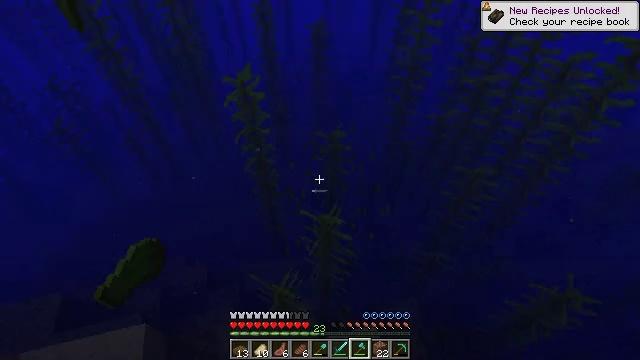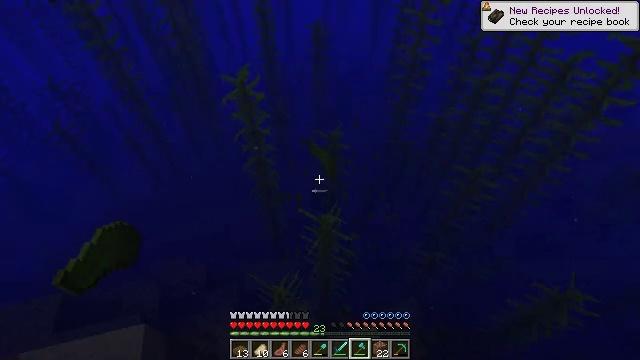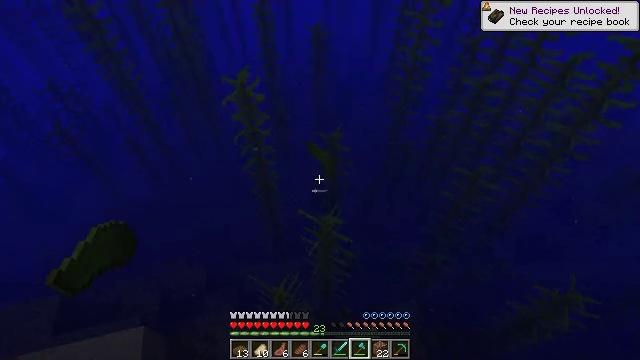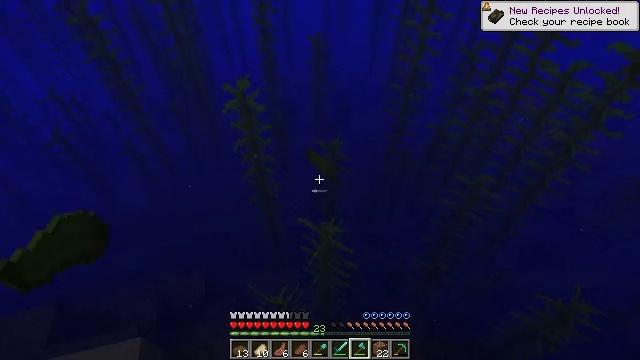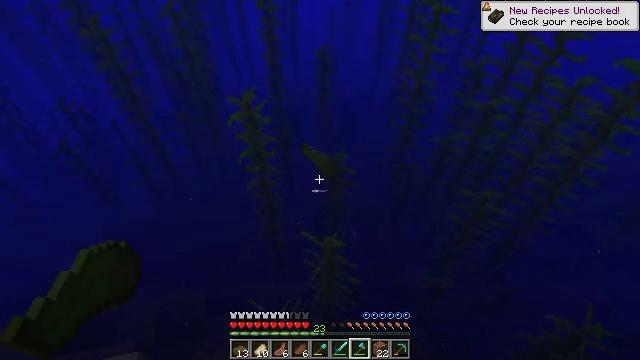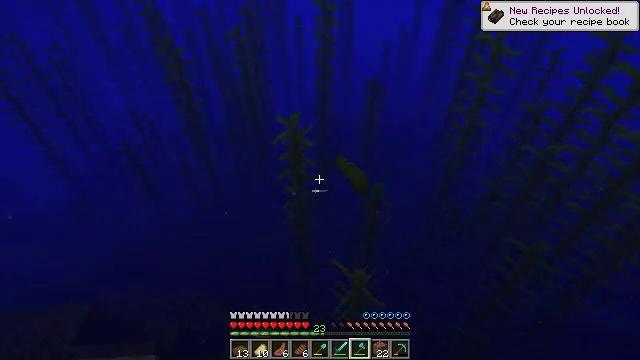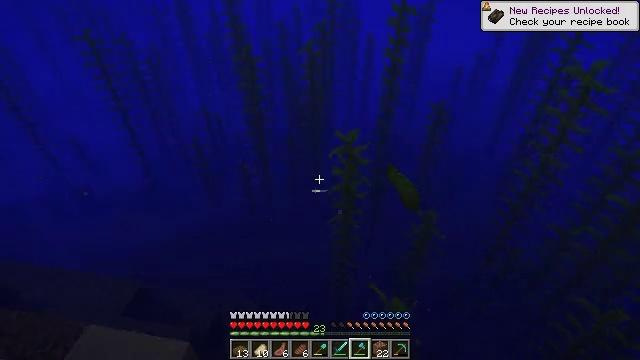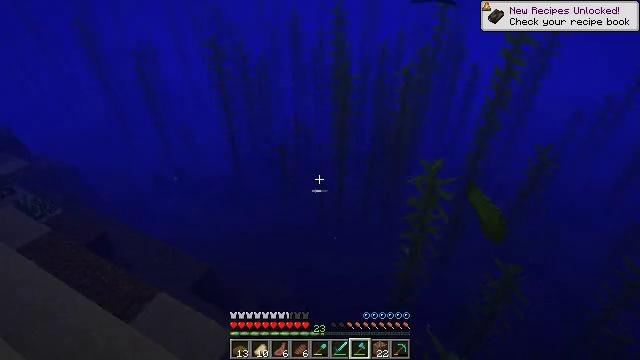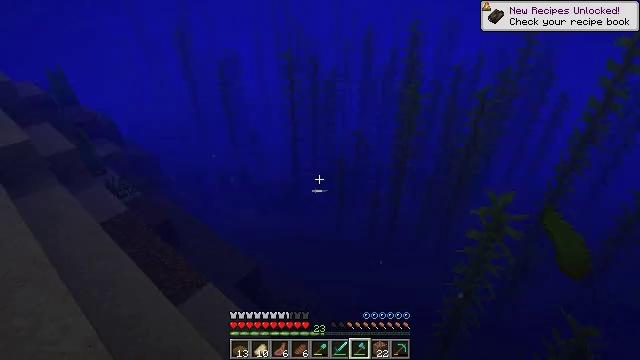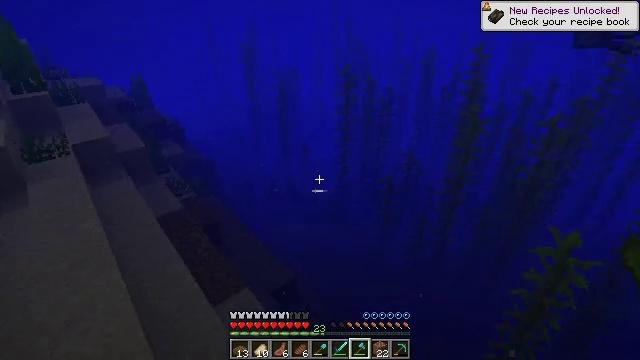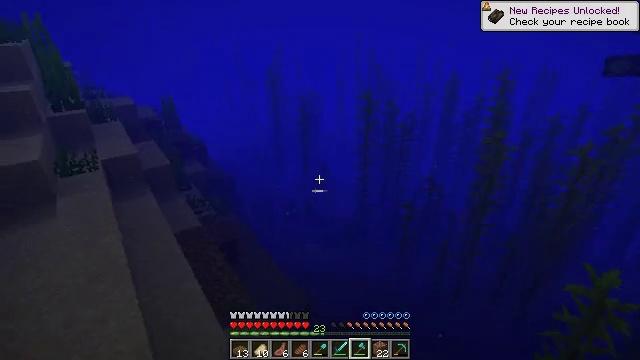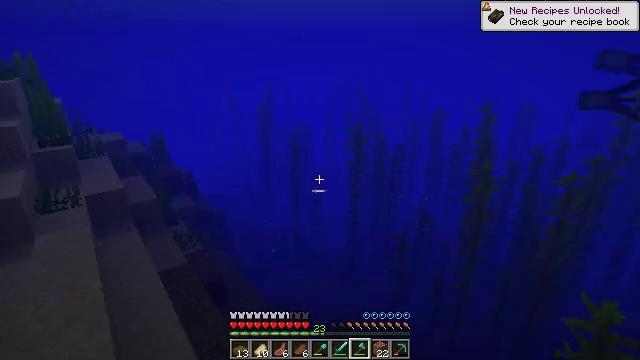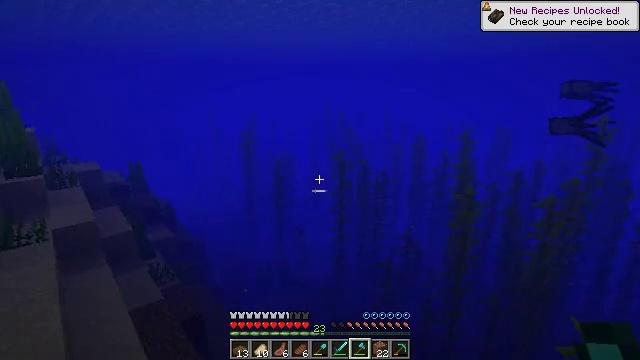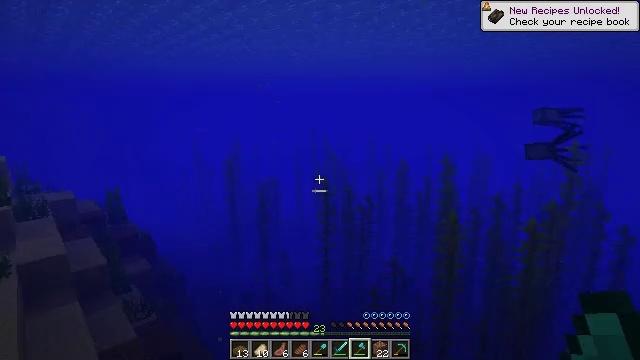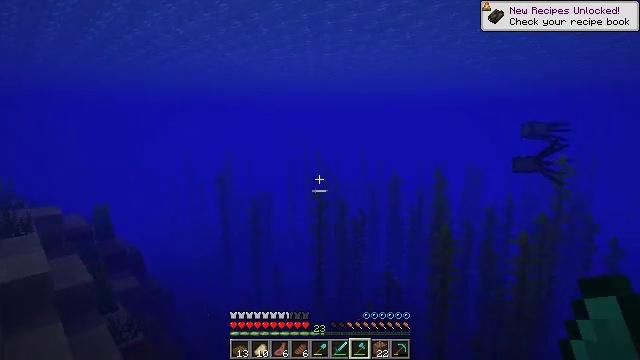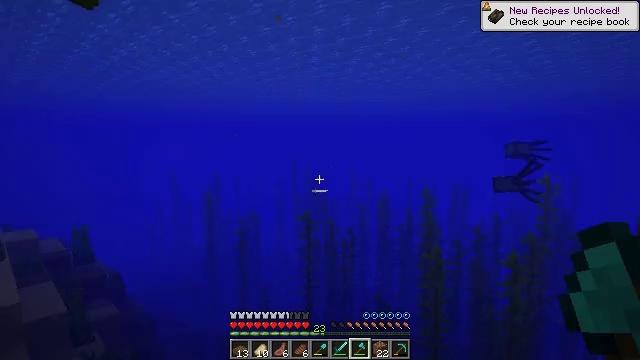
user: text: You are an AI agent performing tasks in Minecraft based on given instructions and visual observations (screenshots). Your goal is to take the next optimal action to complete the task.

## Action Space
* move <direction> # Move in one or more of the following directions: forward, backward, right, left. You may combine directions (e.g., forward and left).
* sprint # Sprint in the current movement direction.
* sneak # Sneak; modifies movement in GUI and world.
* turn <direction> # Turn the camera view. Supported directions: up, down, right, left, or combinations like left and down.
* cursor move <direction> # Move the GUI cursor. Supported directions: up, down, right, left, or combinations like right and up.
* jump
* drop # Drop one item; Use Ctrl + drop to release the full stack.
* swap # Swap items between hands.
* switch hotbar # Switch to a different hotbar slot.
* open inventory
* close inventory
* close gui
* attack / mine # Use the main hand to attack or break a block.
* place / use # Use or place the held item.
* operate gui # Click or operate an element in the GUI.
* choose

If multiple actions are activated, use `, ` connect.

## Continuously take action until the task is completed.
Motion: motion action
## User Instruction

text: Gather kelp plant by attacking it underwater.
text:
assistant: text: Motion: no_op
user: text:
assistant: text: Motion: no_op
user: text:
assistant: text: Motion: move forward, turn up
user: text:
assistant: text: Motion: move forward, turn left and up
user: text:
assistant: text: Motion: move forward, turn left and up
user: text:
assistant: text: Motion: move forward, turn left and up
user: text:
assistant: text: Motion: move forward, turn left and up
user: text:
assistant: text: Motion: move forward, turn left and up
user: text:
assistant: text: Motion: move forward, turn left and up
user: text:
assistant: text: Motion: move forward, turn left and up
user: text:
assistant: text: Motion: move forward, turn right and up
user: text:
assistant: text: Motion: move forward, turn right and up
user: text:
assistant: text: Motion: move forward, turn right and up, jump
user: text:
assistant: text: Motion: move forward, turn right and up, jump
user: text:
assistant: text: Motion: move forward, turn right and up, jump
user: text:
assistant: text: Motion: move forward, turn right and up, jump
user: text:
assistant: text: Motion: move forward, turn right, jump
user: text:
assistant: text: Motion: move forward, turn right, jump
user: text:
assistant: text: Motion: move forward, turn right, jump
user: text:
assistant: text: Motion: move forward, turn right, jump
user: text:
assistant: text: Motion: move forward, jump
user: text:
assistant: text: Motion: move forward, turn right, jump
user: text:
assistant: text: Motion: move forward, jump
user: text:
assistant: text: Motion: move forward, jump
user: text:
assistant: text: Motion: move forward, turn left, jump
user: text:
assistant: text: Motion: move forward, turn left, jump
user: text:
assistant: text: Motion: move forward, jump
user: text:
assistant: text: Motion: move forward, turn right and down, jump
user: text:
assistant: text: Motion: move forward, turn right and down, jump
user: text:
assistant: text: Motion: move forward, turn right and down, jump